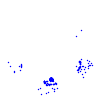
Particle: pion